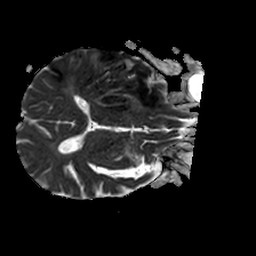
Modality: ADC
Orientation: axial
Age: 79
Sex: male
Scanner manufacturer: philips
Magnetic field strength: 1.5 T
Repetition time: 3.406 s
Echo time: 0.06922 s